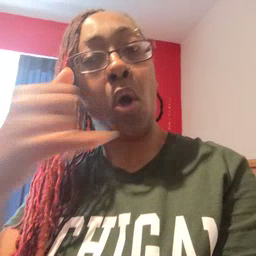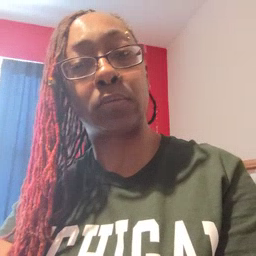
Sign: callonphone